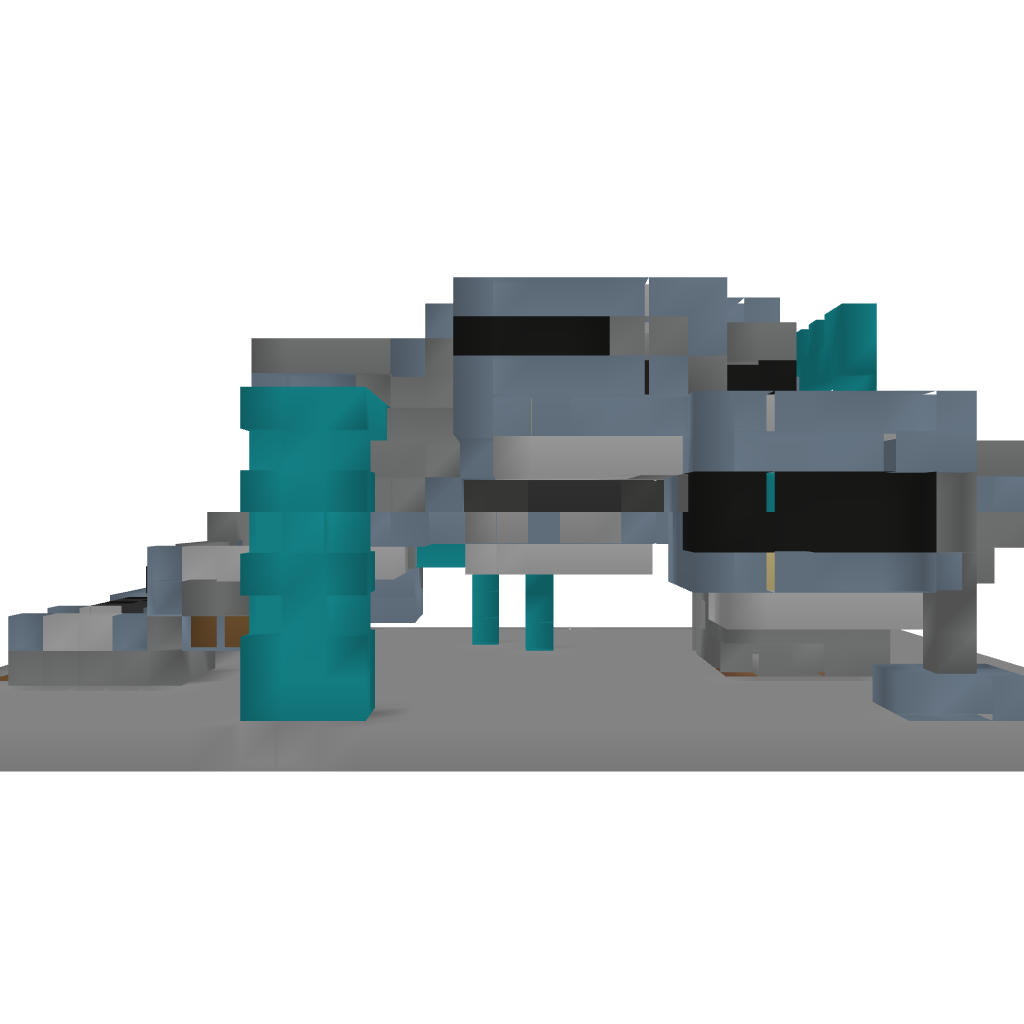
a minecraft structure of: Saxum Lignum